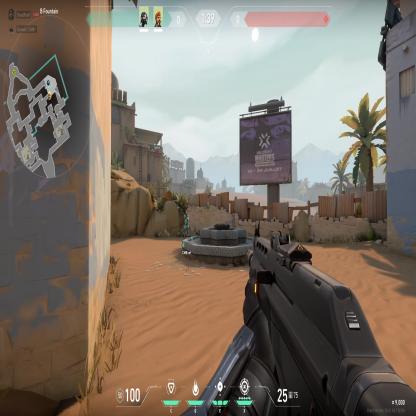
Label: teammate